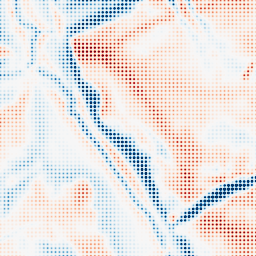
Category: multiscale
Decomposition family: dog
Decomposition parameters: sigma_low: 2
sigma_high: 10
Upsampling method: sinc_hamming
Upsampling parameters: scale: 8
kernel_size: 4
Upsampling scale: 8